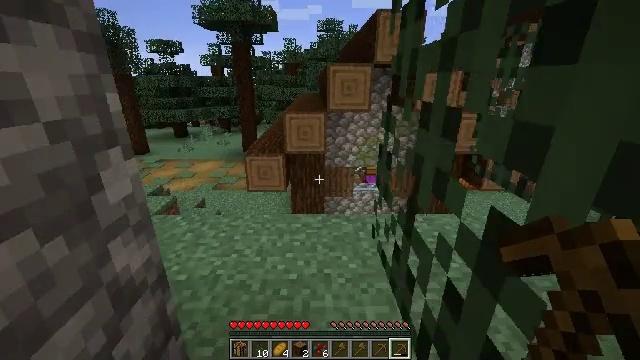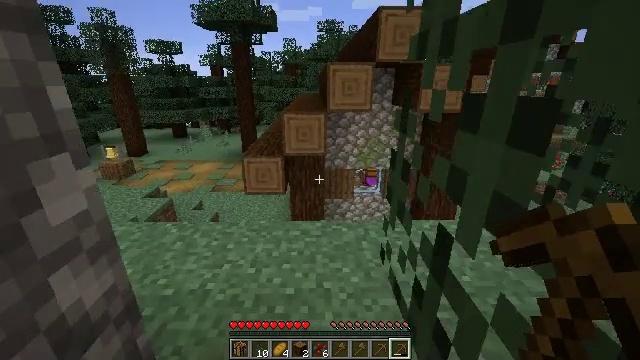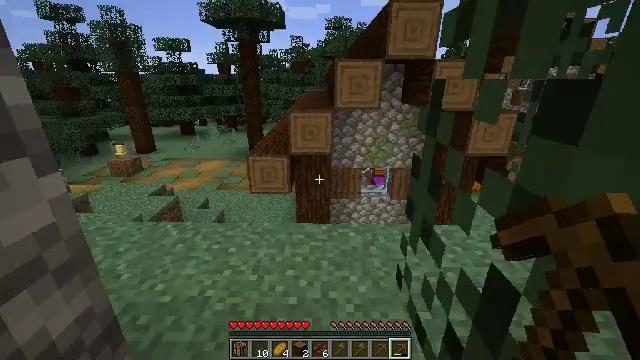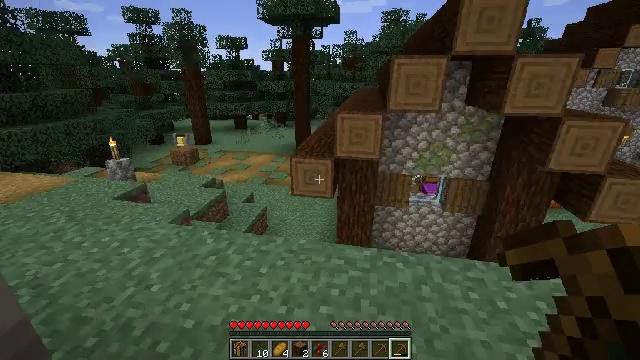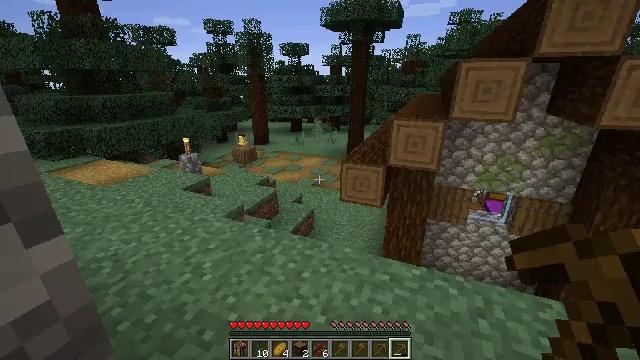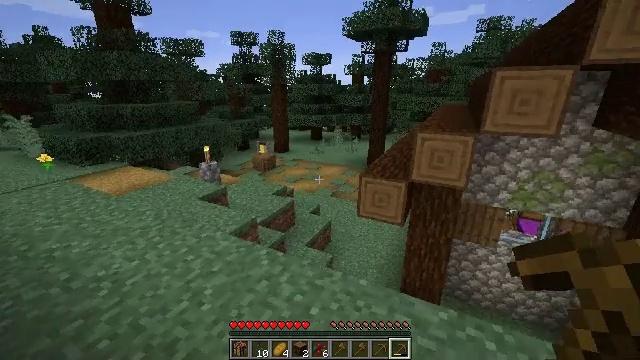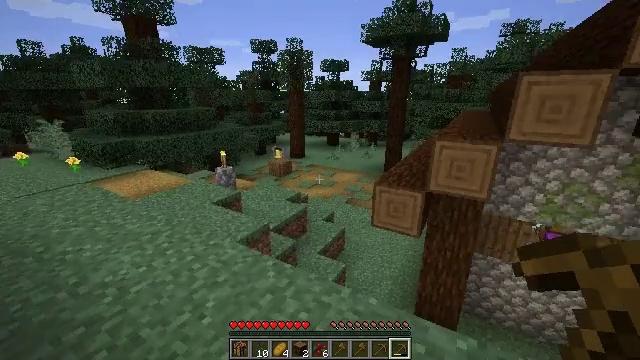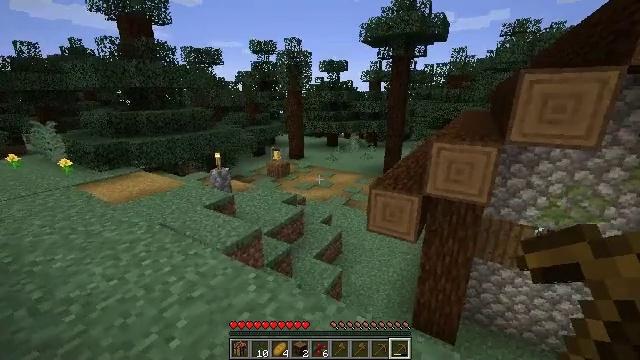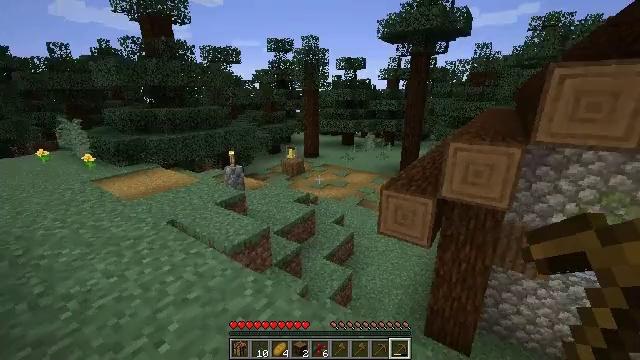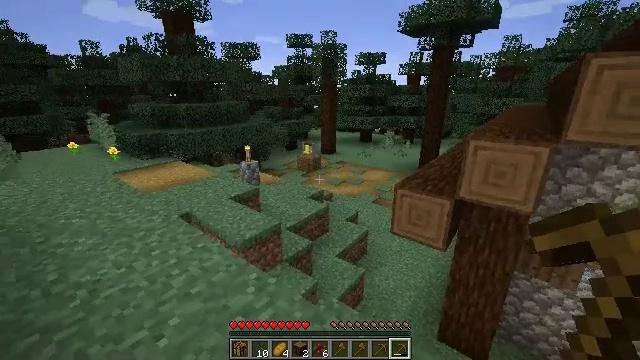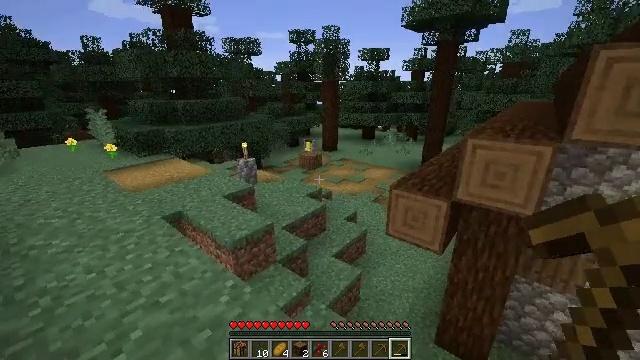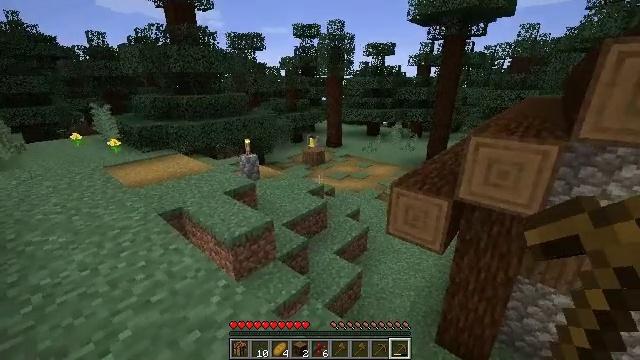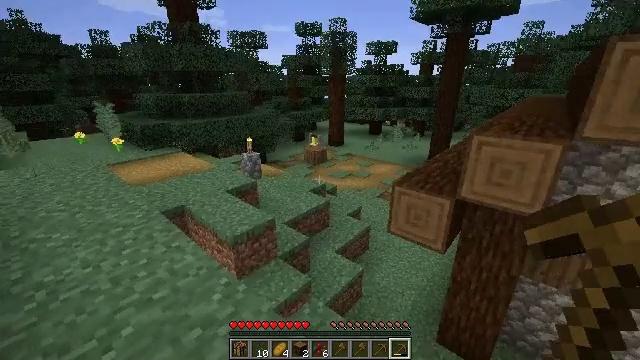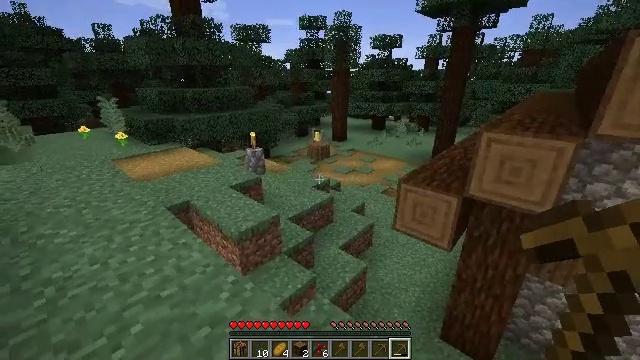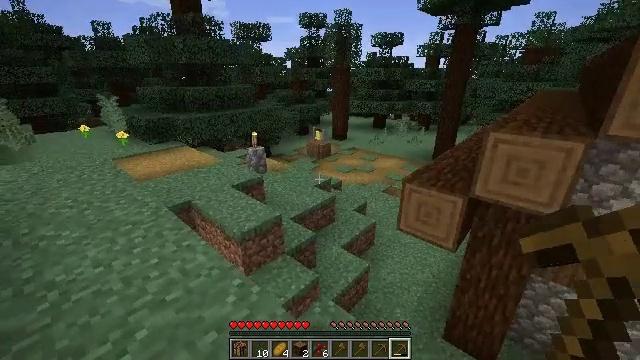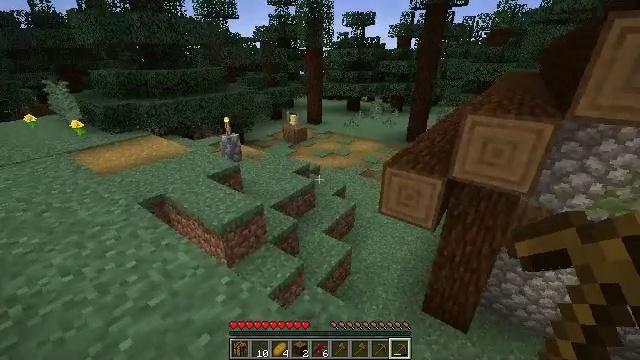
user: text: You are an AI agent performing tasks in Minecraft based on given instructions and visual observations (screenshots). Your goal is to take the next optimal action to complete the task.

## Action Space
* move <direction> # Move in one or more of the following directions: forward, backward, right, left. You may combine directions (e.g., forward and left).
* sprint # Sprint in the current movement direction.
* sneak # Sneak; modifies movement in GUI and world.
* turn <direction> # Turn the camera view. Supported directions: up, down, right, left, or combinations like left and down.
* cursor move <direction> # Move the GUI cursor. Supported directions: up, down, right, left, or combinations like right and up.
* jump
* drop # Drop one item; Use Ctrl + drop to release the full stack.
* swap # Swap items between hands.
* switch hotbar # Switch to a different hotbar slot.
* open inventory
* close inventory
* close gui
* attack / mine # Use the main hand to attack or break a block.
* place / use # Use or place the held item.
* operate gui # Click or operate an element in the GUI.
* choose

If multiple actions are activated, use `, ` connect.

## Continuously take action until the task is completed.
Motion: motion action
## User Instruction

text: Collect spruce leaves for landscaping.
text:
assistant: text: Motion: move forward
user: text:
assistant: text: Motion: move forward, turn left
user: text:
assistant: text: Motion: move forward, turn left
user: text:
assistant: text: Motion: move forward, turn left
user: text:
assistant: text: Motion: move forward and move right, turn left and up
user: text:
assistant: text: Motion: move forward and move right, turn left and up
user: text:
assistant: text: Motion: move forward and move right
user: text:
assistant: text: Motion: move forward and move right, turn left
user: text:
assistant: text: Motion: move forward and move right, turn left
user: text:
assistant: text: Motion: no_op
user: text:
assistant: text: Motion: turn left
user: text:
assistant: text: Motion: no_op
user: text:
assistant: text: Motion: move left, turn down
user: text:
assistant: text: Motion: move forward and move left
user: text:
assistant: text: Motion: move forward and move left, turn right and down
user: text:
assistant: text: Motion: move forward and move left, turn right and down
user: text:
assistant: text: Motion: move left, turn right and down
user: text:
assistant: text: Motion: move left, turn right and down
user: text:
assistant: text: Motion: move left, turn right and down
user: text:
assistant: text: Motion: move left, turn right
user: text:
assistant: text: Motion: move left, turn right
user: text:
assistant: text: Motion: move left, turn right
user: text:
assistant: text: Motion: move left
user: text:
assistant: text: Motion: move back and move left
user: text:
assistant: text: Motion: move back and move left
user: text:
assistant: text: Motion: move back and move left
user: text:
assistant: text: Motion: move back and move left
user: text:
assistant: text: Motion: move back and move left, turn left and up
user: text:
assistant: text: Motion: move back and move left
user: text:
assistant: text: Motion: move back, turn left